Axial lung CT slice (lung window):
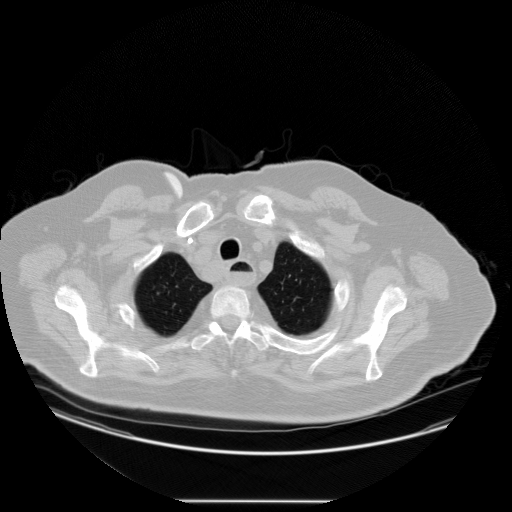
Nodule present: yes
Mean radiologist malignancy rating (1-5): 2